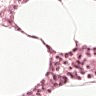
Metastatic tissue present: no